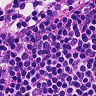
Metastatic tissue present: no